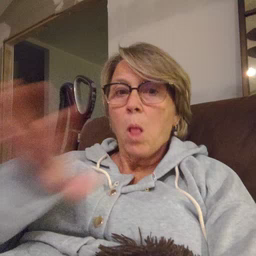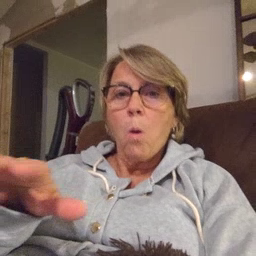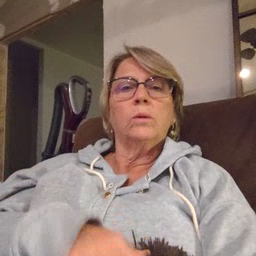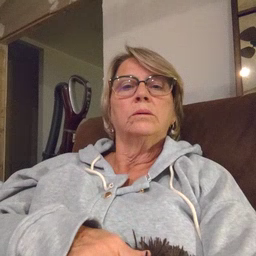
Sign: blow